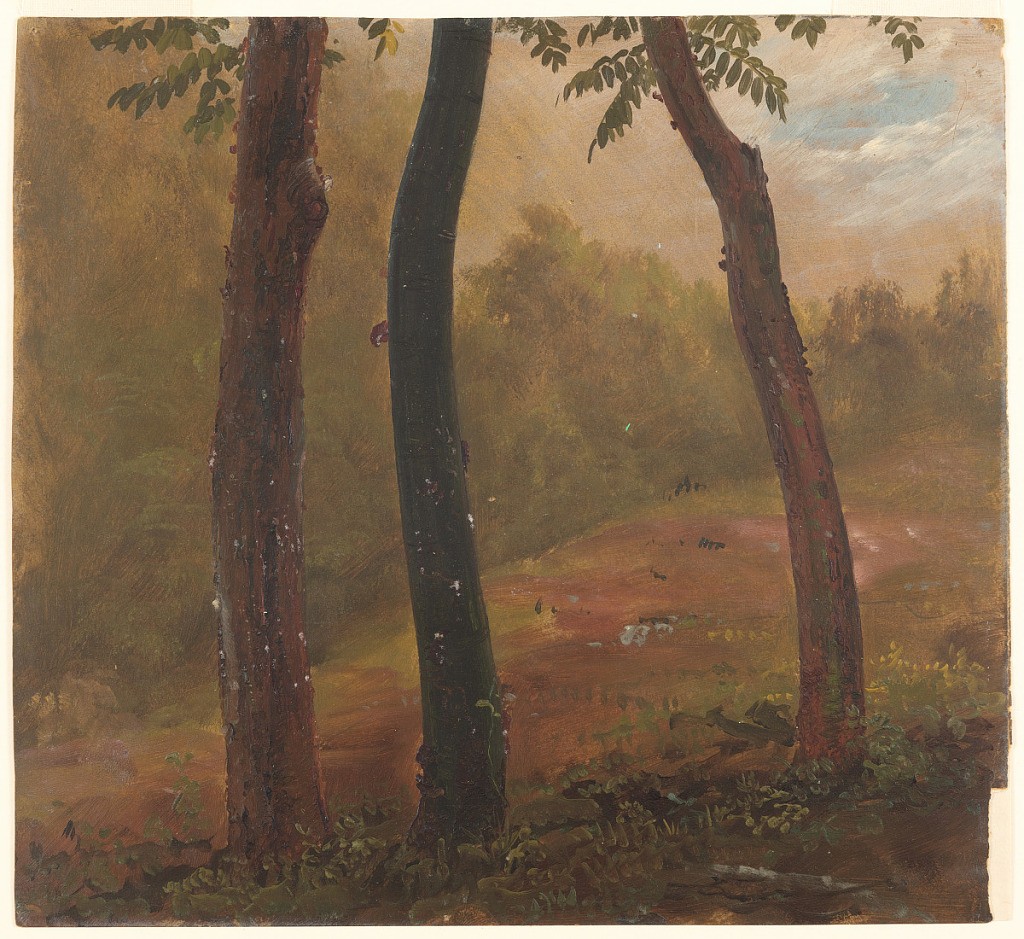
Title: Almacigo Trees, Jamaica
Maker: Frederic Edwin Church, American, 1826–1900
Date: May–September 1865
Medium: Brush and oil, graphite on paperboard
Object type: Drawing
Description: Botanical and landscape sketch of three almacigo trees in the Jamaican jungle. Positioned in the foreground, the trunks of these trees constitute the focus of the drawing. Their lower boughs and branches are largely cut out of view along the upper margin. Beyond, a wooded hillside is visible. Above, a mostly storm sky is punctuated with a patch of blue.